Interaction volume radius: 5 \u00c5
Interaction volume height: 15 \u00c5
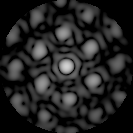
Disorder parameter: 0.4799